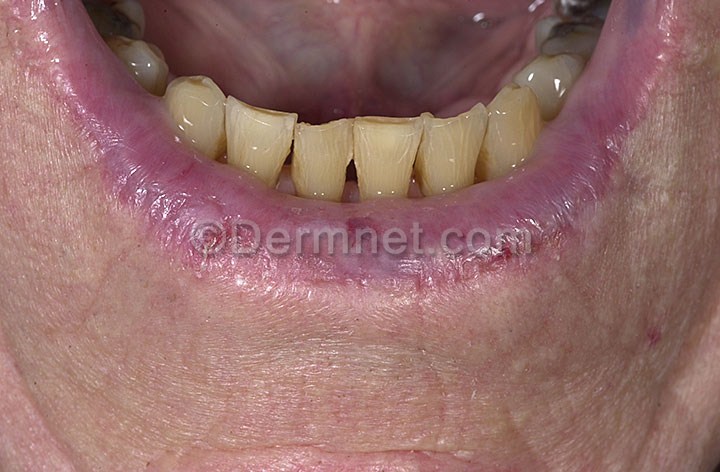
Disease: Actinic Keratosis Basal Cell Carcinoma and other Malignant Lesions